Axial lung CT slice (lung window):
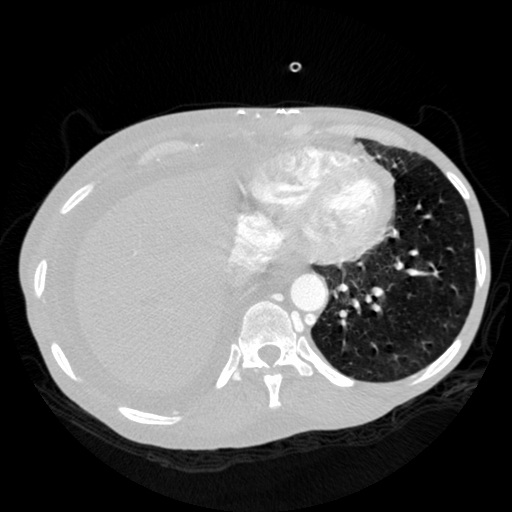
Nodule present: no